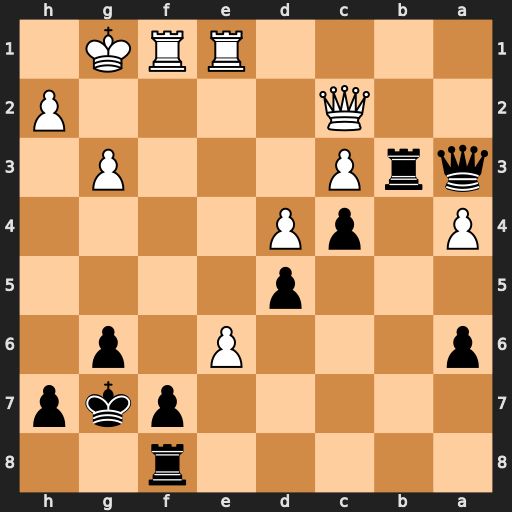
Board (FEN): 5r2/5pkp/p3P1p1/3p4/P1pP4/qrP3P1/2Q4P/4RRK1
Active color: b
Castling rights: -
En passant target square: -
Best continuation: Rb2 Qd1 Qxc3